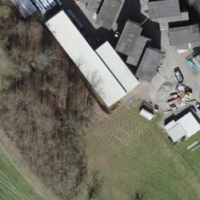
EUNIS habitat code: 55
Species observed at this site:
Gryllus campestris